Field crop: maize
Growth stage: 2
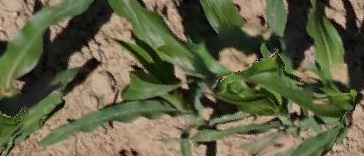
Species: maize